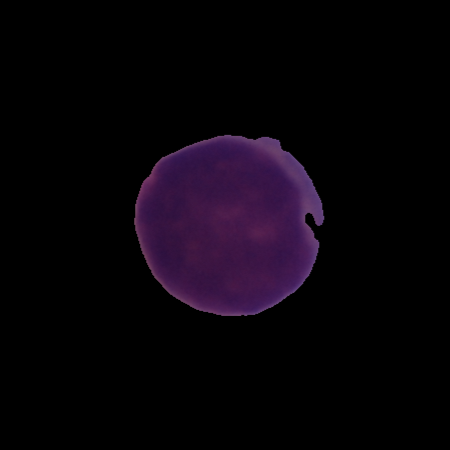
Label: cancer